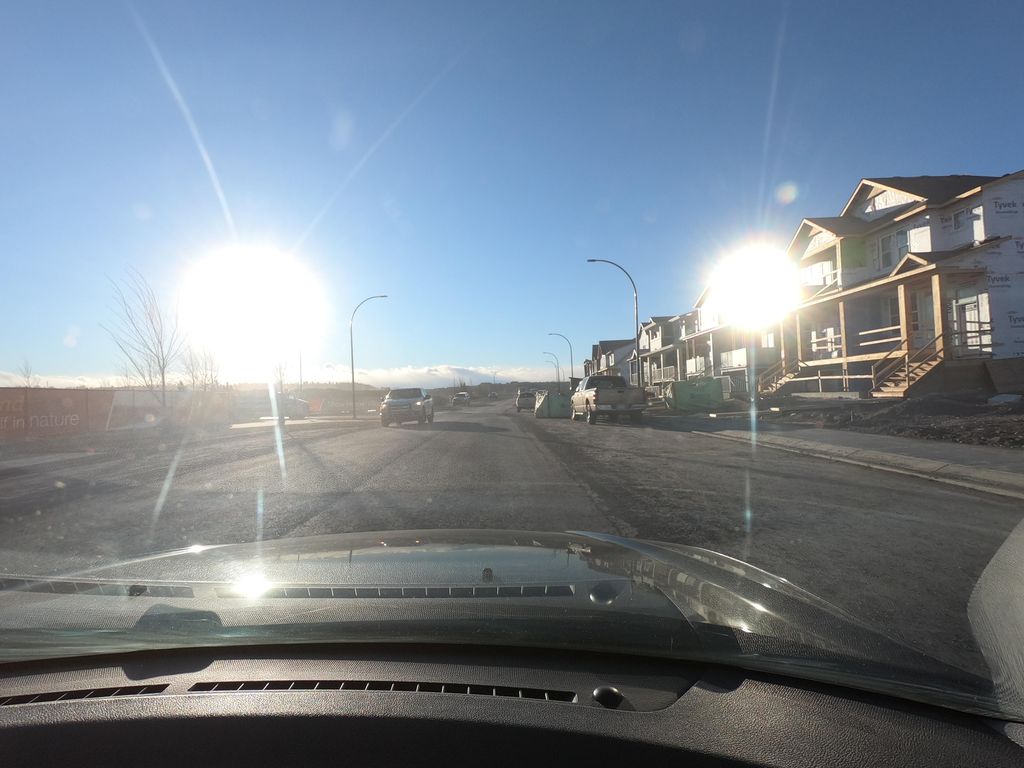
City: calgary